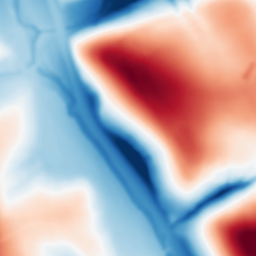
Category: multiscale
Decomposition family: dog
Decomposition parameters: sigma_low: 2
sigma_high: 50
Upsampling method: sinc_blackman
Upsampling parameters: scale: 2
kernel_size: 16
Upsampling scale: 2